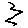
Label: zigzag